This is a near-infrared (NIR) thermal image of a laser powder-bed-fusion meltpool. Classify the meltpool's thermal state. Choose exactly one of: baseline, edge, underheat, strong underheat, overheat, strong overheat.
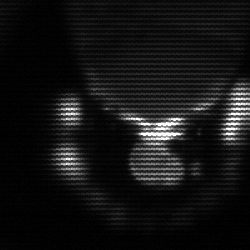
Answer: baseline